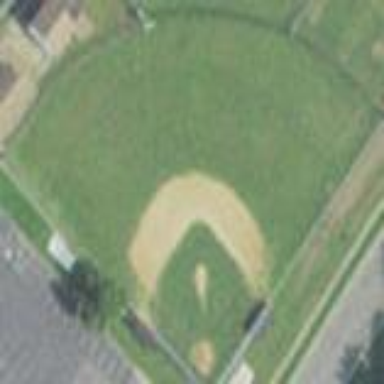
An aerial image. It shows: Baseball pitch for leisure and sports activities.